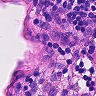
Metastatic tissue present: no